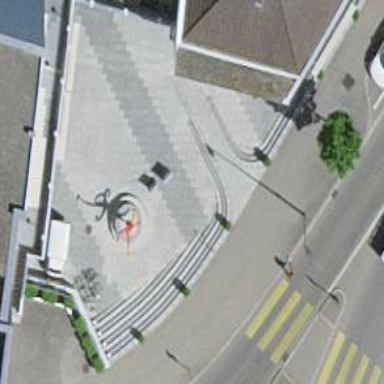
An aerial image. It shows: Square.